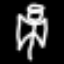
Label: angel